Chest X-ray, PA view. Patient: 62 years old, sex M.
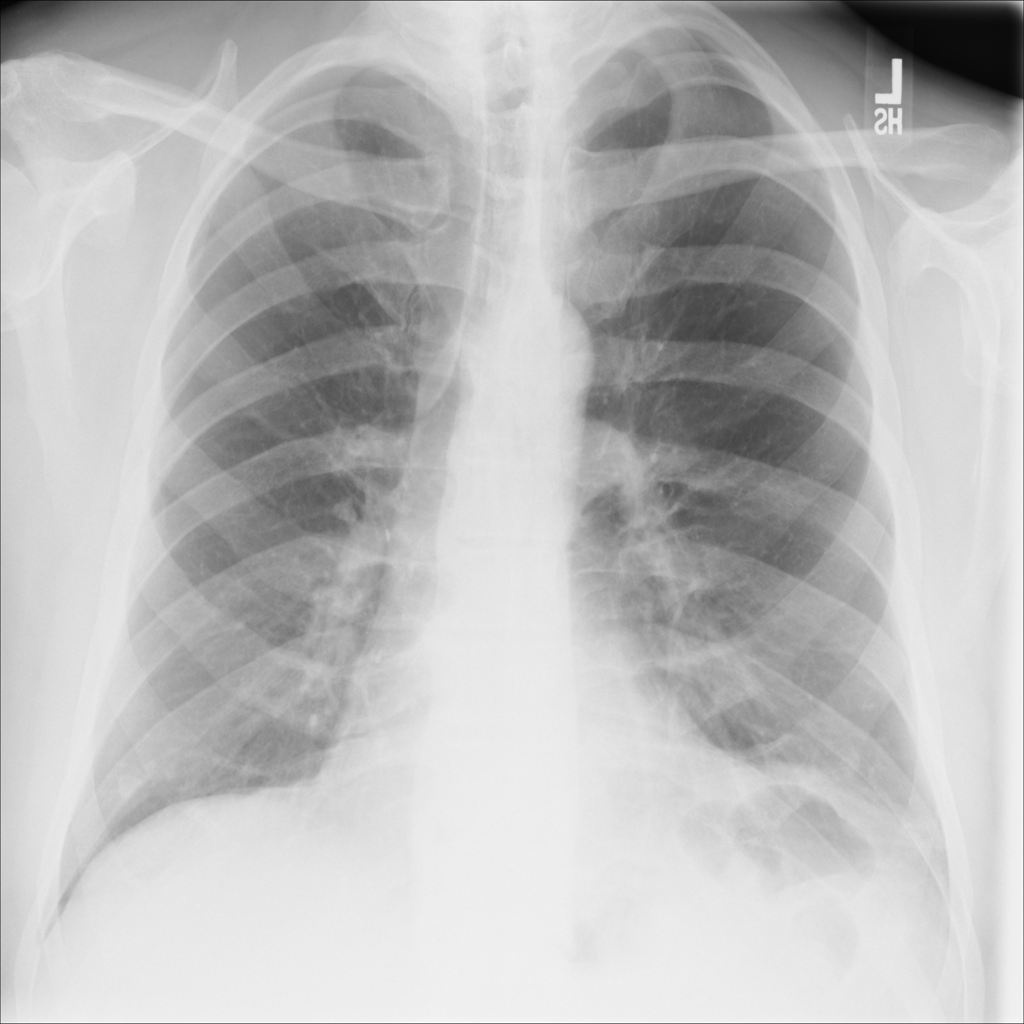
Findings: Atelectasis, Nodule